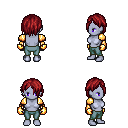
a pixel art fantasy rpg character, female body template, dark elf, purple skin, gold arm armor, teal pants, brunette bangs hairstyle, gold gloves, four views (front, back, left, right), 2x2 character sprite sheet, small pixel art, hard edges, no anti-aliasing